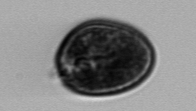
Label: Prorocentrum